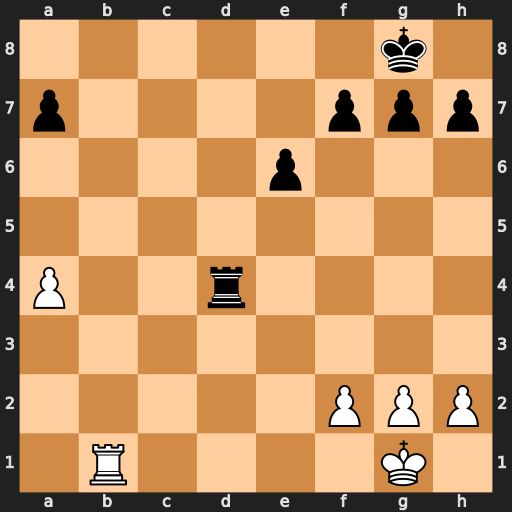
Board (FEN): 6k1/p4ppp/4p3/8/P2r4/8/5PPP/1R4K1
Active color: w
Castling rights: -
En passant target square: -
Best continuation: Rb8+ Rd8 Rxd8#